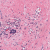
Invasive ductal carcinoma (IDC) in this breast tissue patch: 0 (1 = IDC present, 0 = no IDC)